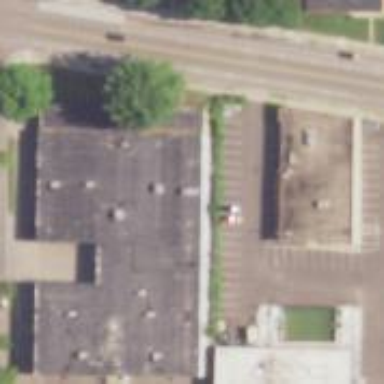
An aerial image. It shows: Building.